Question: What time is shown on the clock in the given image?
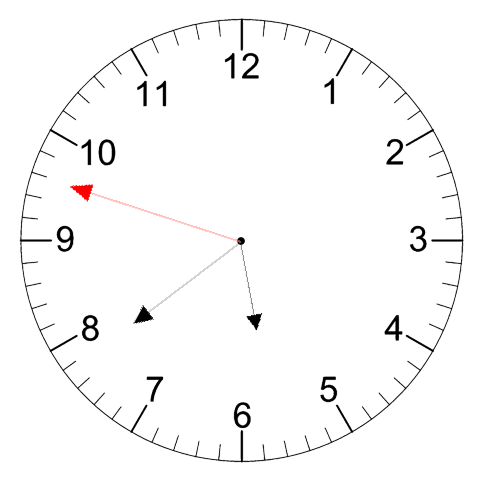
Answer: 05:38:48